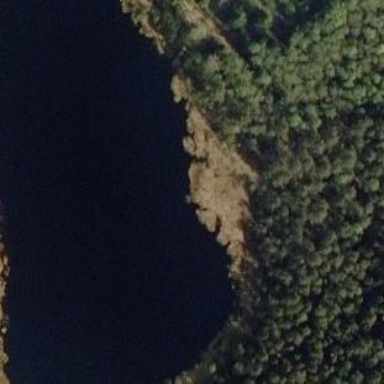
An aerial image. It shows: Peaceful pond surrounded by nature.